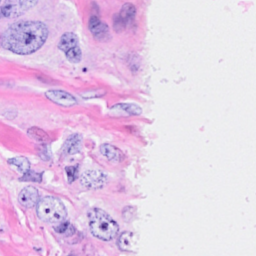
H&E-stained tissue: Breast